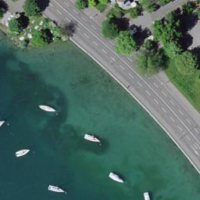
EUNIS habitat code: 57
Species observed at this site:
Carpinus betulus